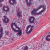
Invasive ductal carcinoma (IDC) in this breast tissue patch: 0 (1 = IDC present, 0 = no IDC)